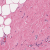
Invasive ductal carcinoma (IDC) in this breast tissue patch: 0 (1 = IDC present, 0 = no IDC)